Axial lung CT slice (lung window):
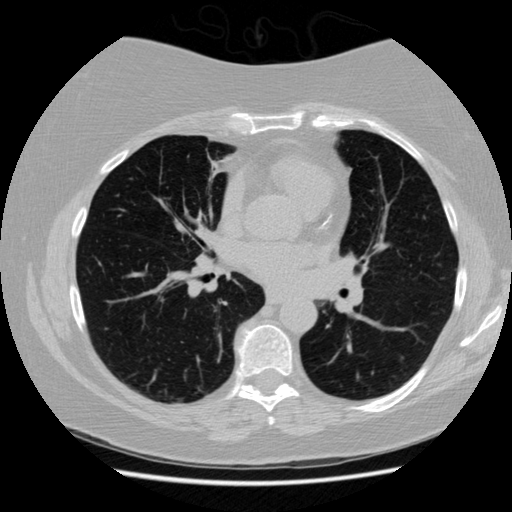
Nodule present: no